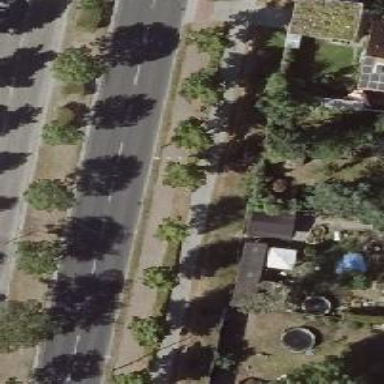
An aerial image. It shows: Avenue of deciduous broadleaved trees.